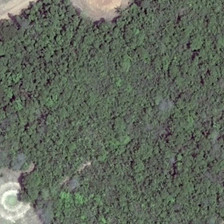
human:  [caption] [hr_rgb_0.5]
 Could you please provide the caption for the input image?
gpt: there are two circle barelands near the fotest .

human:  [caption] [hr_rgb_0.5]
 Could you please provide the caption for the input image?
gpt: there are two circles on the two edges of forest respectively .

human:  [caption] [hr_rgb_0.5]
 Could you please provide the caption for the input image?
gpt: there are two circles on the two edges of forest respectively .

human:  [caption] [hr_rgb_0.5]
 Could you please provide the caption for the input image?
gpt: we can see this green dense forest surrounded by bald land .

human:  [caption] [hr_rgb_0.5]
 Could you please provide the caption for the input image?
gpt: barelands are near a piece of green forest .